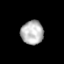
Tissue: prostate
Cell type: Epithelial cells
Senescence score: 0.2912
Nuclear area (px): 525
Mean DAPI intensity: 182.227